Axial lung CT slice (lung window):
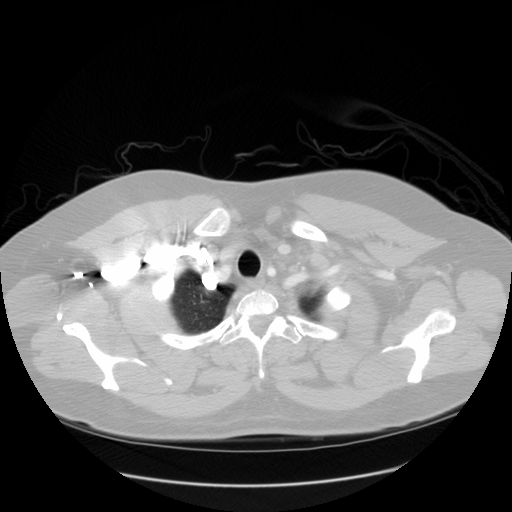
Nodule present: no